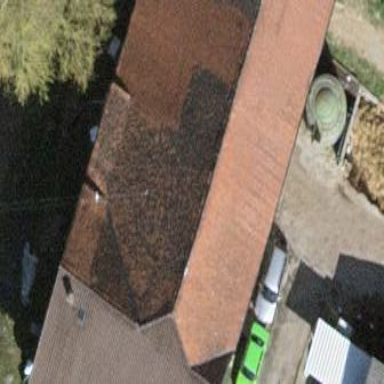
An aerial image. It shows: Rural barn.